Field crop: maize
Growth stage: 2
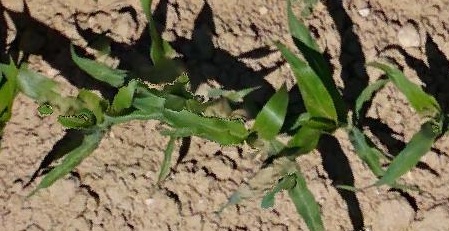
Species: maize